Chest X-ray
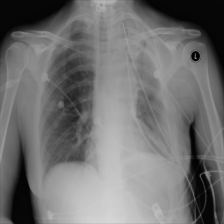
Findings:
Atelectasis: negative
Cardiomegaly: negative
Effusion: negative
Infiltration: negative
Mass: negative
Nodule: negative
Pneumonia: negative
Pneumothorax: negative
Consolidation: negative
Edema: negative
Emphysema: negative
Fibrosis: negative
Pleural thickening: negative
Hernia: negative